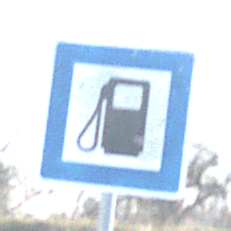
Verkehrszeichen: Tankstelle
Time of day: MorningAfternoon
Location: Outdoor (Nature)
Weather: PartlyCloudy
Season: NotSpecified
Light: Natural